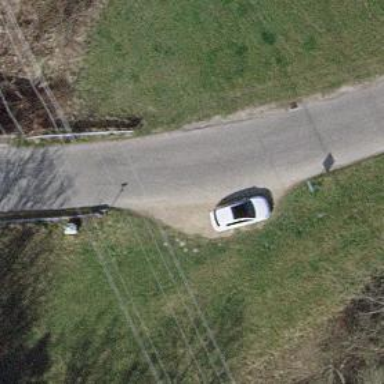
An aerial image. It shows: Guard rail.